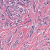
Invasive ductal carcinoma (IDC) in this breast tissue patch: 1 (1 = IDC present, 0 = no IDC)